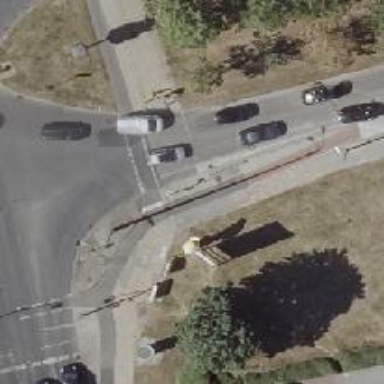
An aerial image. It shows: Road with traffic signals.